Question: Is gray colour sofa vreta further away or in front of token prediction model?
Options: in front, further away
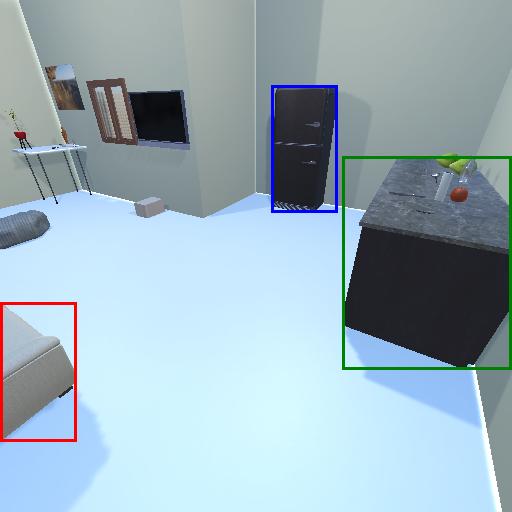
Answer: in front